Question: The following XAML page markup
'''
<Page
x:Class="XXXX.TestPage"
xmlns="http://schemas.microsoft.com/winfx/2006/xaml/presentation"
xmlns:x="http://schemas.microsoft.com/winfx/2006/xaml"
xmlns:d="http://schemas.microsoft.com/expression/blend/2008"
xmlns:mc="http://schemas.openxmlformats.org/markup-compatibility/2006"
mc:Ignorable="d"
Background="{ThemeResource ApplicationPageBackgroundThemeBrush}">
<Grid>
<Pivot Title="Title0">
<PivotItem Header="Header0">
<ListView SelectionMode="Multiple">
<ListViewItem>
<TextBlock
Text="<PHONE> <PHONE> <PHONE> <PHONE>"
TextWrapping="WrapWholeWords"
FontSize="24"/>
</ListViewItem>
</ListView>
</PivotItem>
</Pivot>
</Grid>
</Page>
'''
causes the strange text cutting bug (two digits are cut off, red arrow is mine):

Tested under Windows Phone 8.1 Emulator (WVGA, 512MB, 4 inch, 480x800).
Required conditions: 'ListView with SelectionMode="Multiple"' and 'Pivot' control. This means that if I change SelectionMode to other value, or remove ListView and place TextBox right inside PivotItem, or remove Pivot and place ListView right inside Grid - the bug disappears.
Can anyone explain the reason of the bug and how to fix it?
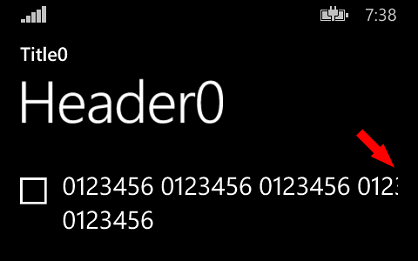
Answer: This is expected behavior.
Consider, instead, the following XAML:
'''
<Page.BottomAppBar>
<CommandBar>
<AppBarToggleButton Icon="Favorite" Checked="AppBarToggleButton_Checked" Unchecked="AppBarToggleButton_Unchecked" />
</CommandBar>
</Page.BottomAppBar>
<Grid>
<Pivot Title="Title0">
<PivotItem Header="Header0">
<ListView x:Name="MyListView" Background="Blue">
<ListViewItem>
<TextBlock
Text="<PHONE> <PHONE> <PHONE> <PHONE>"
TextWrapping="WrapWholeWords"
FontSize="24" />
</ListViewItem>
<ListViewItem>
<TextBlock
Text="<PHONE> <PHONE> <PHONE> <PHONE>"
TextWrapping="WrapWholeWords"
FontSize="24" />
</ListViewItem>
<ListViewItem>
<TextBlock
Text="<PHONE> <PHONE> <PHONE> <PHONE>"
TextWrapping="WrapWholeWords"
FontSize="24" />
</ListViewItem>
</ListView>
</PivotItem>
</Pivot>
</Grid>
'''
with corresponding code-behind:
'''
private void AppBarToggleButton_Checked(object sender, RoutedEventArgs e)
{
MyListView.SelectionMode = ListViewSelectionMode.Multiple;
}
private void AppBarToggleButton_Unchecked(object sender, RoutedEventArgs e)
{
MyListView.SelectionMode = ListViewSelectionMode.None;
}
'''

Toggling the selection checkboxes doesn't cause the list box content widths to be recalculated.